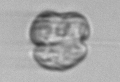
Label: Karenia